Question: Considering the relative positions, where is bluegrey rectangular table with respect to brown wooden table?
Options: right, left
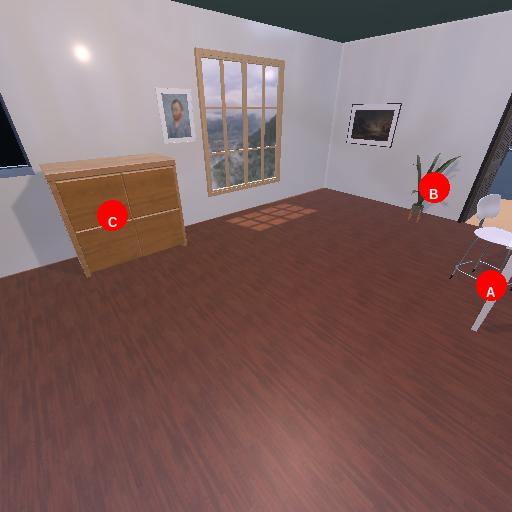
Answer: right